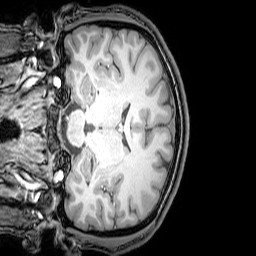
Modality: T1w
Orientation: coronal
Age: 24
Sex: male
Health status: healthy
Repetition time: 0.081 s
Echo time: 0.037 s